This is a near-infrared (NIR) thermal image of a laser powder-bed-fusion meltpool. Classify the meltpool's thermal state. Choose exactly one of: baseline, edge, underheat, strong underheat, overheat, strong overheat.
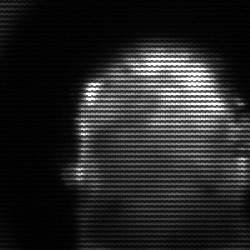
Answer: baseline